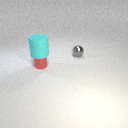
small red metal cylinder below large cyan rubber cylinder